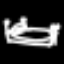
Label: bed